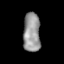
Tissue: lung
Cell type: Epithelial cells
Senescence score: 0.1334
Nuclear area (px): 653
Mean DAPI intensity: 150.711